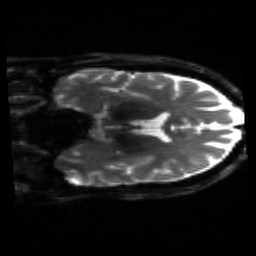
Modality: sbref
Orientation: coronal
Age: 53
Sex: male
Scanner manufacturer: siemens
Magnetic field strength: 3 T
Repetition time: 4.71 s
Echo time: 0.0906 s